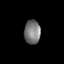
Tissue: lung
Cell type: Fibroblasts
Senescence score: 0.5714
Nuclear area (px): 382
Mean DAPI intensity: 120.047